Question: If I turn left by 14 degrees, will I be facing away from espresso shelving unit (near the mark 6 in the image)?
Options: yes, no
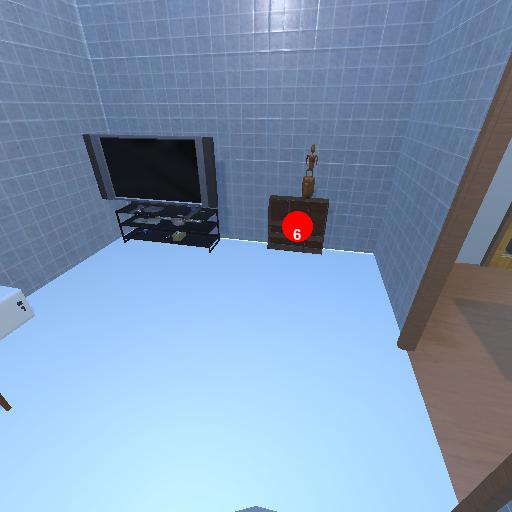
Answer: yes